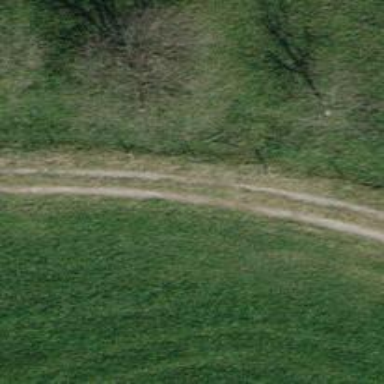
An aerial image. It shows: Track with grass surface. The track type is grade3.